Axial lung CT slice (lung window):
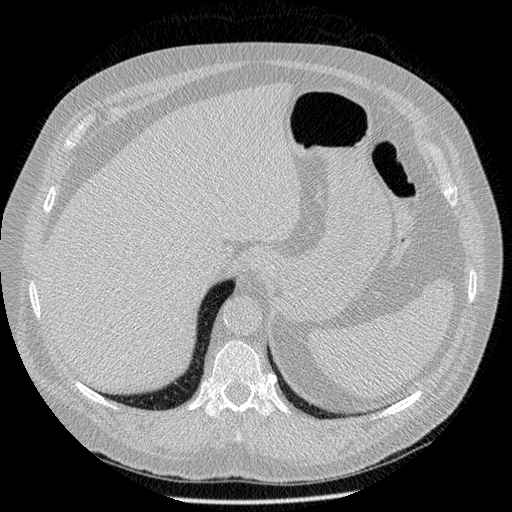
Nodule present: no